Interaction volume radius: 5 \u00c5
Interaction volume height: 20 \u00c5
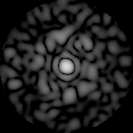
Disorder parameter: 0.828